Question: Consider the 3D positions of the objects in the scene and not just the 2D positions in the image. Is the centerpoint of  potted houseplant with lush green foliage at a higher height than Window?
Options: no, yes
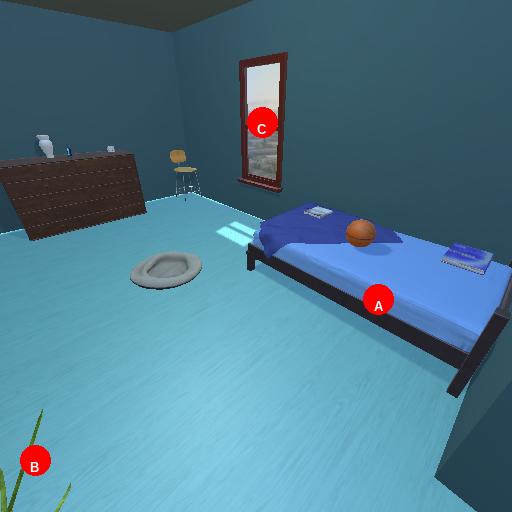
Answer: no